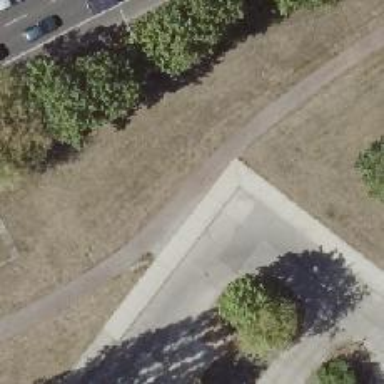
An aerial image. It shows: Concrete footway.